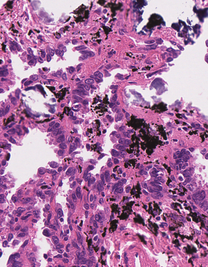
Tumor epithelial tissue: yes
Tumor-associated stroma tissue: yes
Normal tissue: no